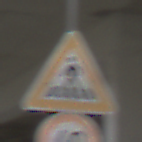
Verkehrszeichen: FussgaengerueberwegRechts
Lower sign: Geschwindigkeit40
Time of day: Midday
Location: Roofed (Urban)
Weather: Overcast
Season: NotSpecified
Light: Artificial